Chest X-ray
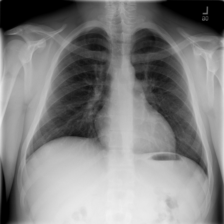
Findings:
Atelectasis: negative
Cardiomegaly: negative
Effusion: negative
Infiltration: negative
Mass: negative
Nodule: negative
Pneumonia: negative
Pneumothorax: negative
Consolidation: negative
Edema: negative
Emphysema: negative
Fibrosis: negative
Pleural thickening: negative
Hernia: negative